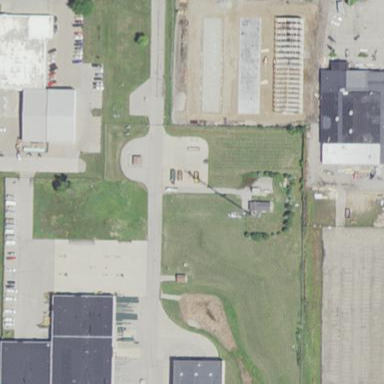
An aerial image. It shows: Commercial area with storage rental shop.